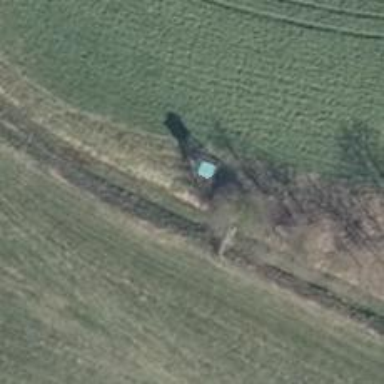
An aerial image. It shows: Hunting stand.